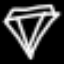
Label: diamond